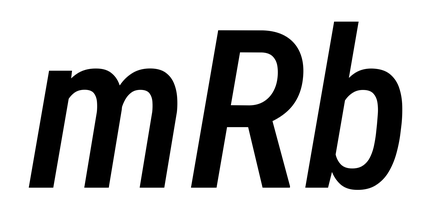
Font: Roboto-Italic_Condensed_Medium_Italic